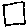
Label: square